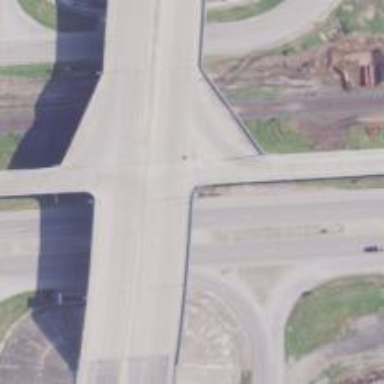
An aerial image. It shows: Trunk_link highway on bridge.